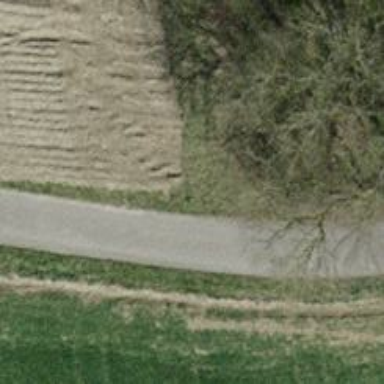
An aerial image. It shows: Paved track with grade1 tracktype.